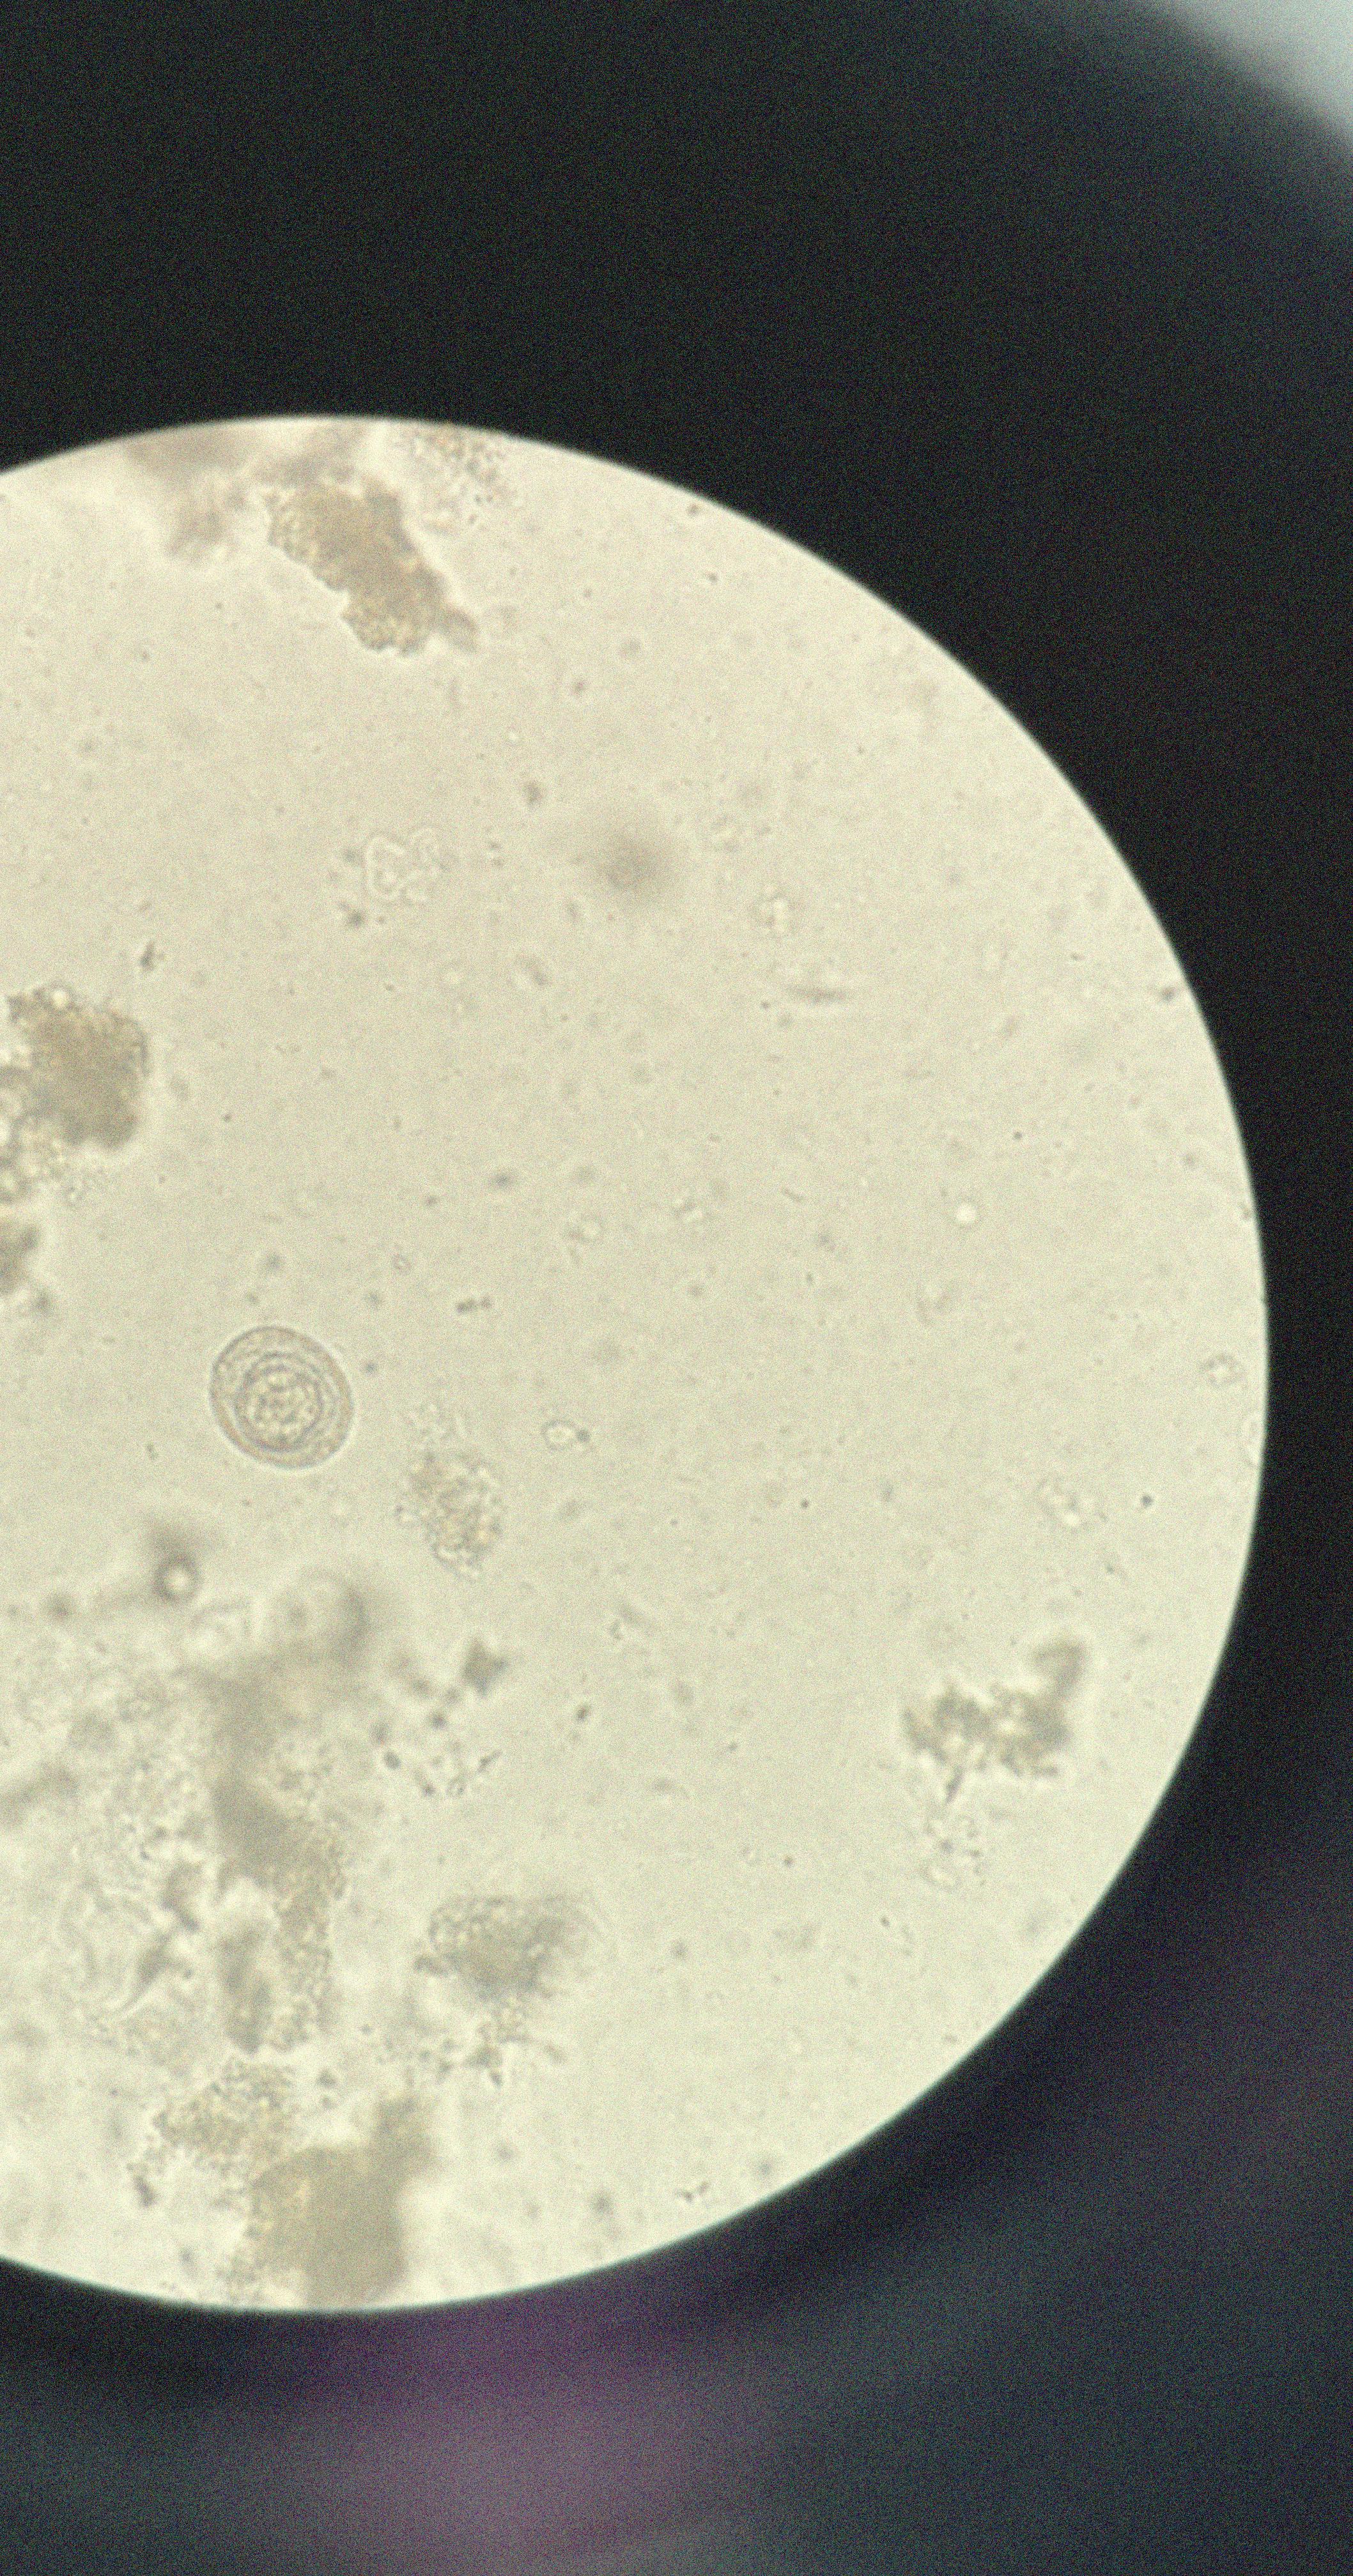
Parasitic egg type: Hymenolepis nana